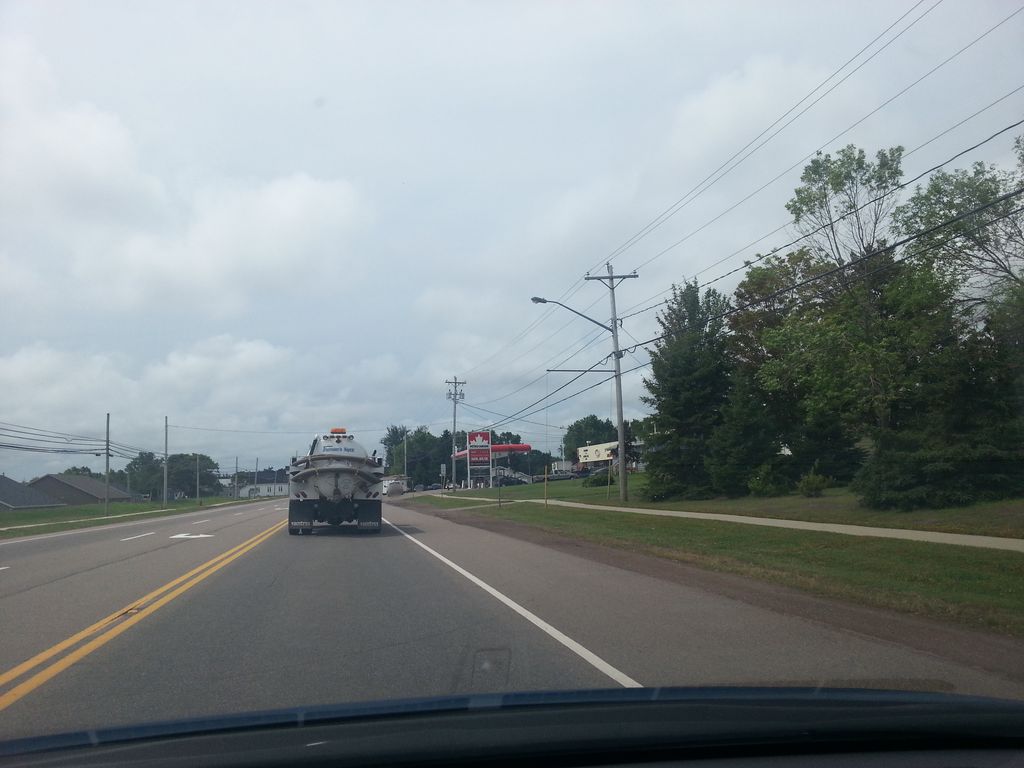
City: charlottetown